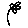
Label: flower